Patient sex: F
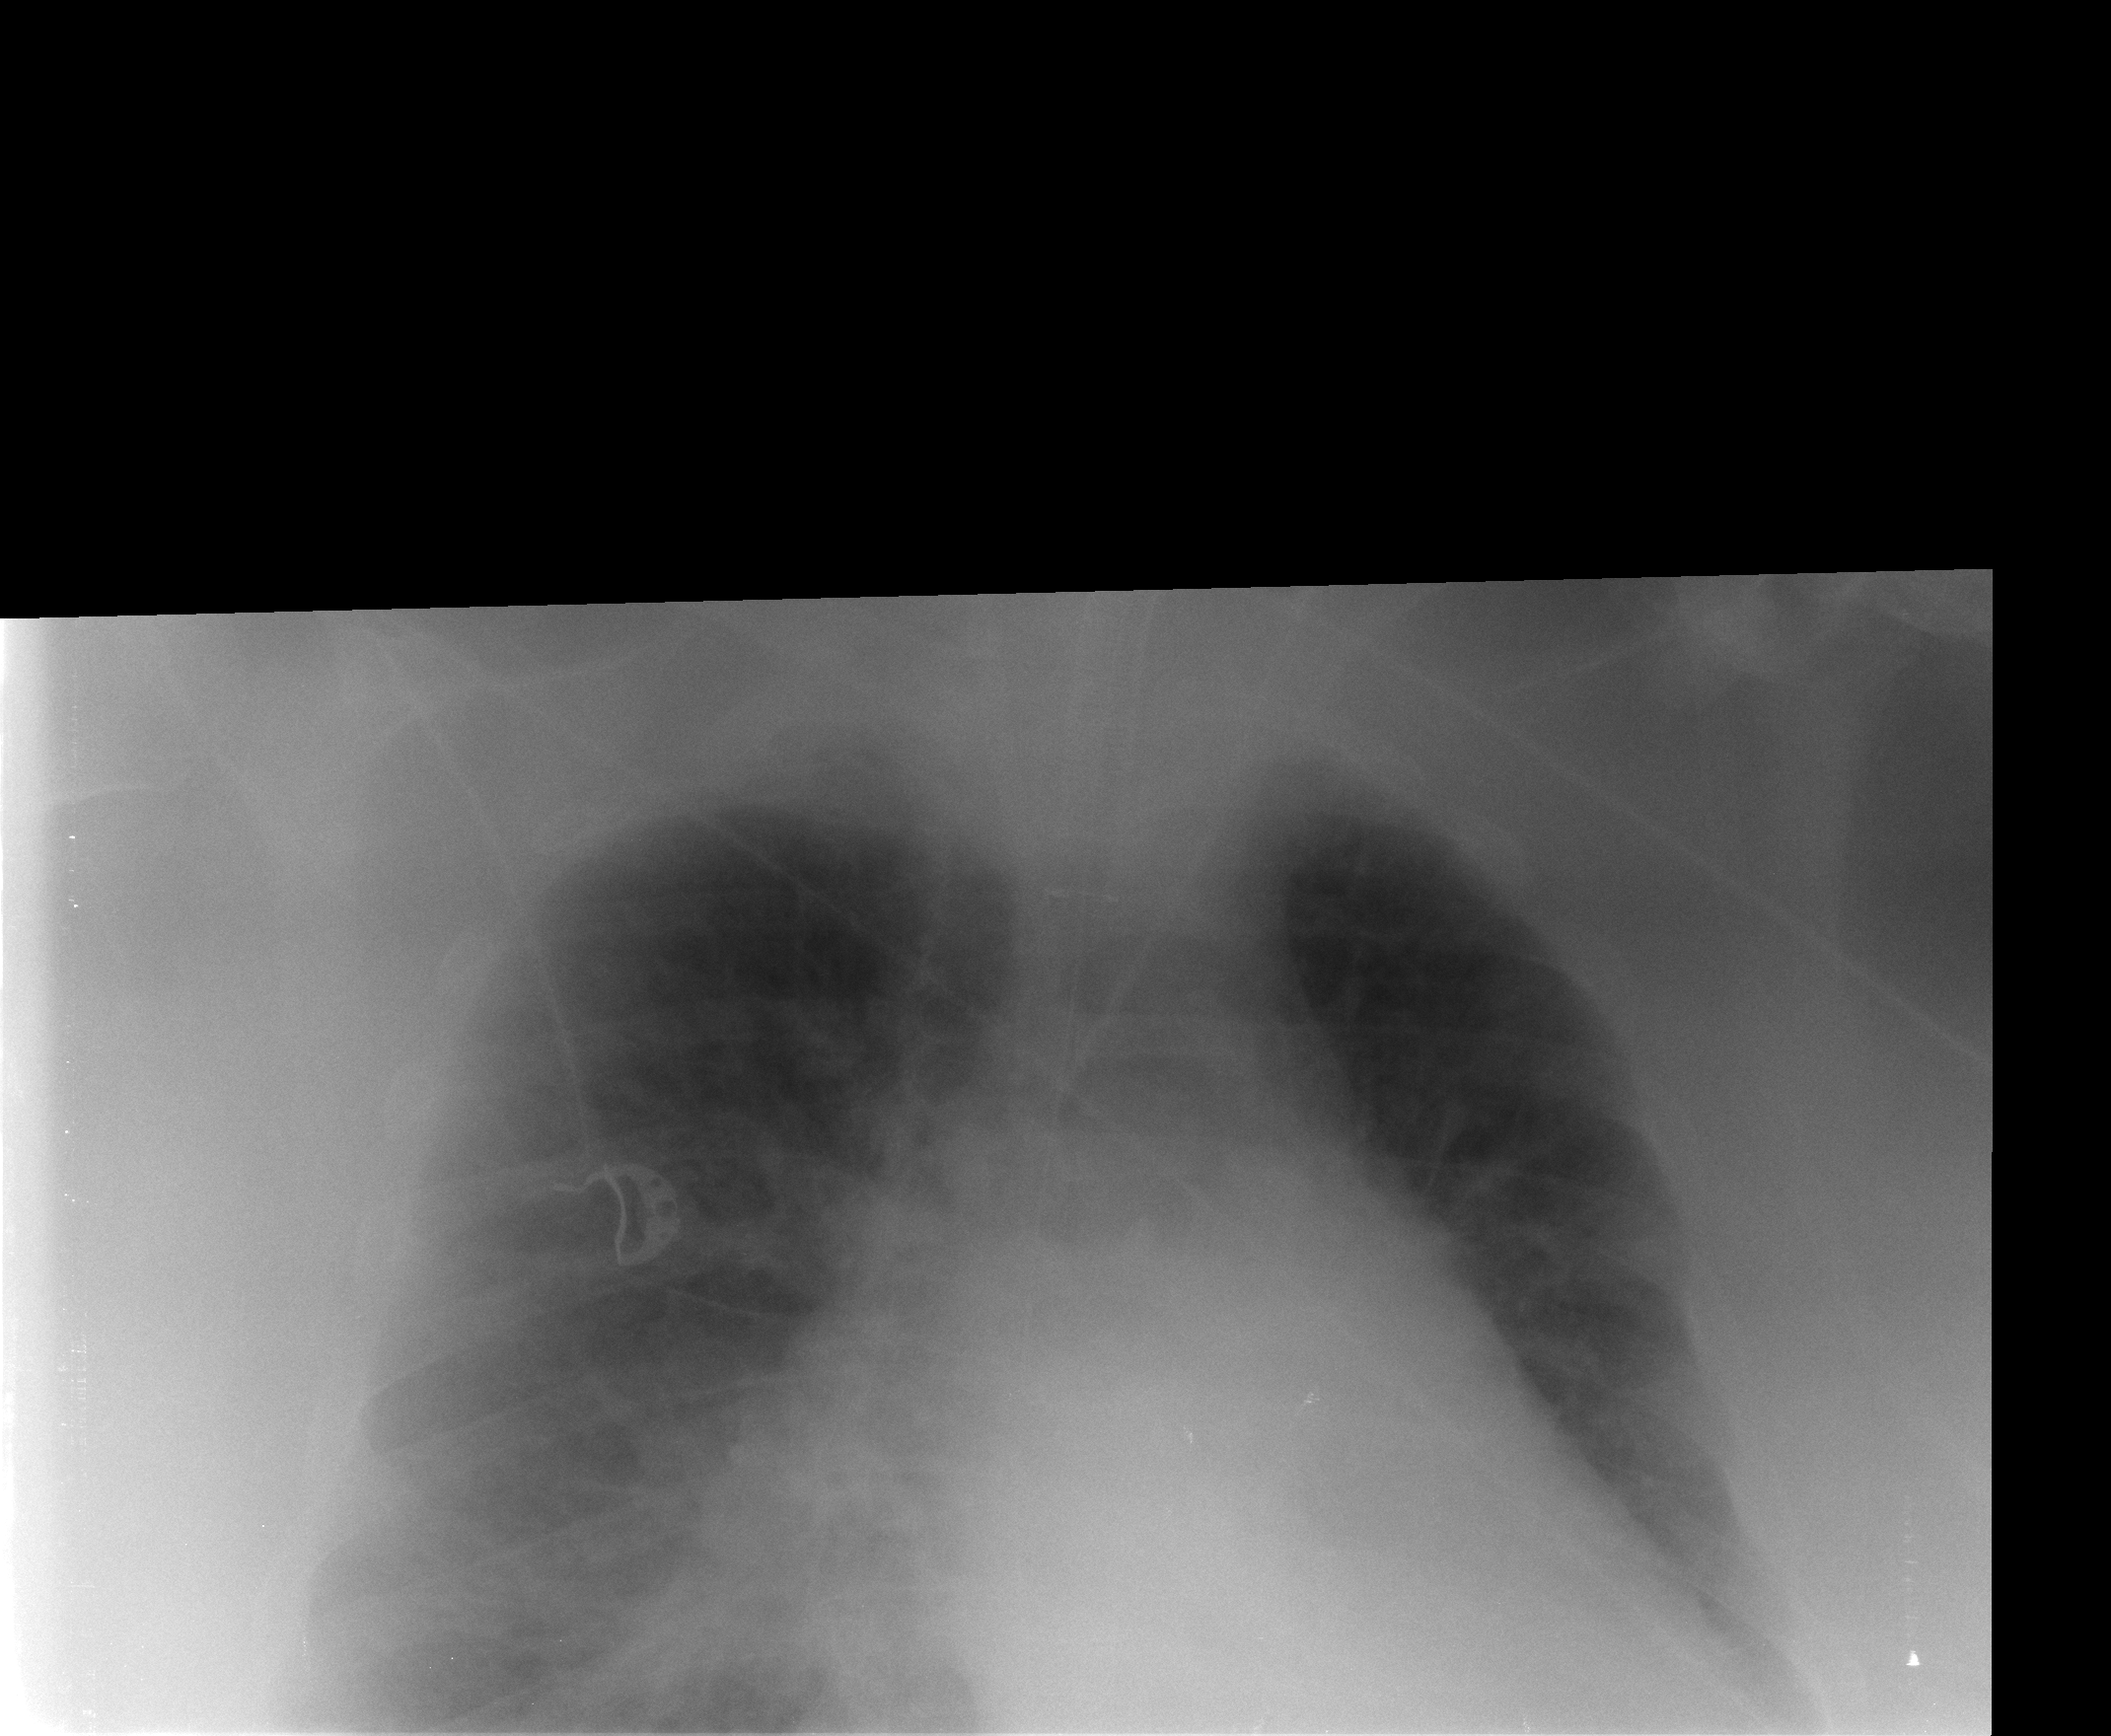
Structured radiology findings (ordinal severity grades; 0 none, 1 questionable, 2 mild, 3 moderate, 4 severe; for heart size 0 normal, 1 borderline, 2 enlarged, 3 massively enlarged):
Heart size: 2
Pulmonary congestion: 2
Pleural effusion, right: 2
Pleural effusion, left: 2
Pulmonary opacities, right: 0
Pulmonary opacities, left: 0
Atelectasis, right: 2
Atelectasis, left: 2